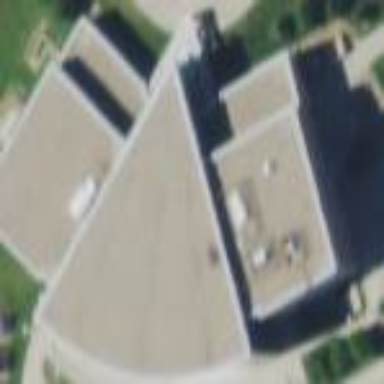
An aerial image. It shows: College building.